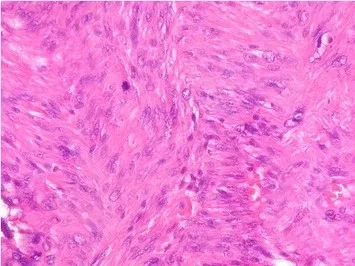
Tumor cells showing mild nuclear atypia with multinucleated giant cells and mitosis (hematoxylin and eosin stain, original magnification x 400).
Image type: pathology (h&e)